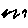
Label: zigzag